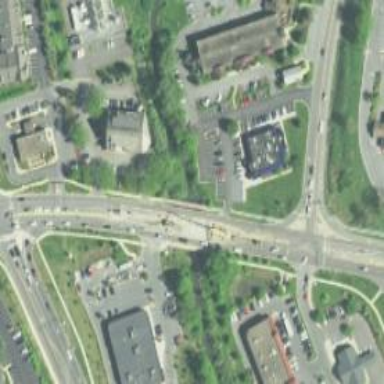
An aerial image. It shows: Crossing on the road.